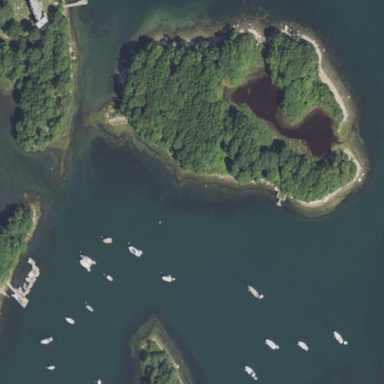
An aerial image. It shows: Island with natural coastline.